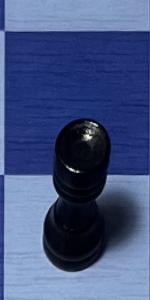
Label: Rook_Black